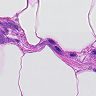
Metastatic tissue present: yes